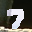
Label: 7